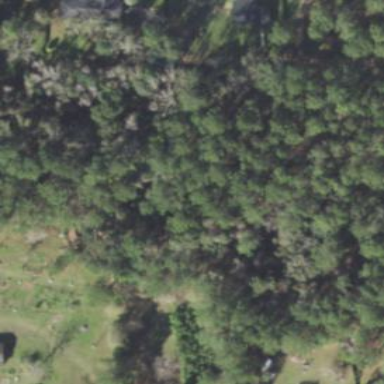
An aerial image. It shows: Woodland with needle-leaved trees.